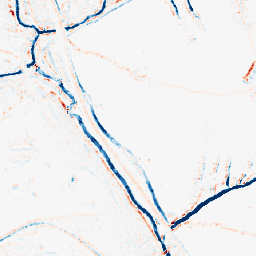
Category: morphological
Decomposition family: morphological_ellipse
Decomposition parameters: operation: average
width: 5
height: 5
Upsampling method: nearest
Upsampling parameters: scale: 2
Upsampling scale: 2